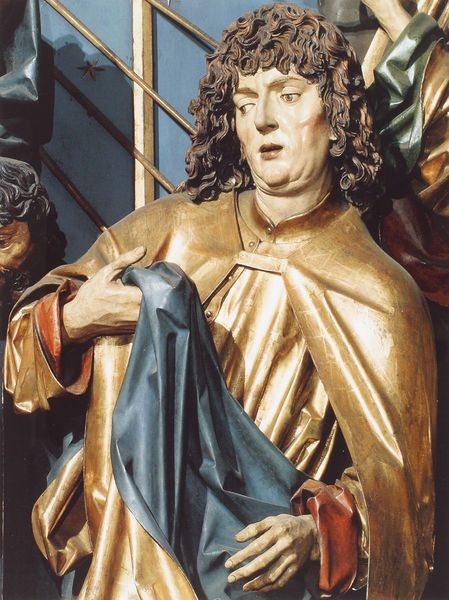
Titel: Krakau, Pfarrkirche Maria Himmelfahrt (Marienkirche), Hochaltar
Künstler: Veit Stoß
Standort: Krakau (Kraków), Marienkirche (EU - PL)
Schlagwörter: blau, hand, kopf, mann, umhang, finger, frisur, holz, mund, nase, blick, rot, tuch, augen, falten, gesicht, kragen, stein, tragen, hände, kirche, gewand, gold, haare, kutte, mantel, augenbrauen, lippen, locken, skulptur, statue, farbig, metall, geländer, knöpfe, offen, stern, schnitzerei, doppelkinn, skeptisch, gefasst, erstaunt, hält, fassung, holzskulptur